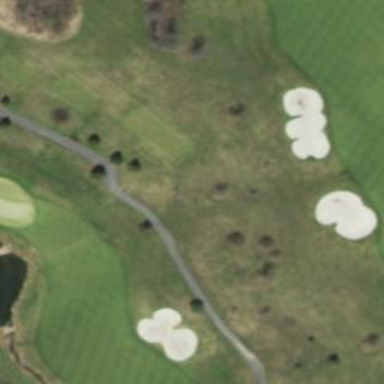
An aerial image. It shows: Pathway for golfing.